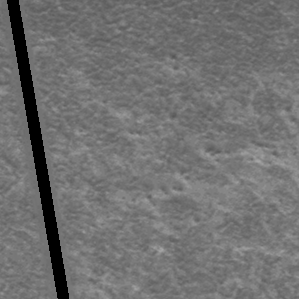
Label: frost